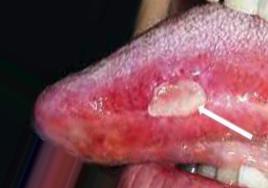
Condition: Mouth Ulcer